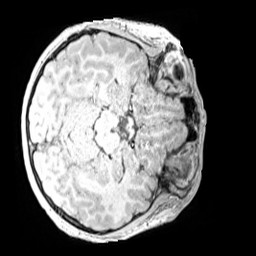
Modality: MP2RAGE
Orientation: axial
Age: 12
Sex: male
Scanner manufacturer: siemens
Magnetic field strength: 3 T
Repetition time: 4 s
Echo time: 0.00299 s